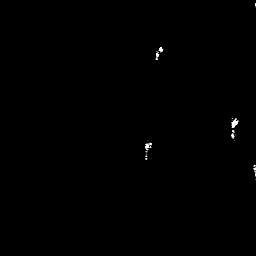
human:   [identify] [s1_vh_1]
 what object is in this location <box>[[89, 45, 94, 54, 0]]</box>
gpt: <ref>1 small ship at the right</ref>